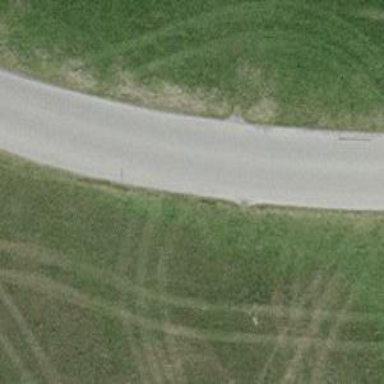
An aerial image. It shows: Unclassified road with paved surface.